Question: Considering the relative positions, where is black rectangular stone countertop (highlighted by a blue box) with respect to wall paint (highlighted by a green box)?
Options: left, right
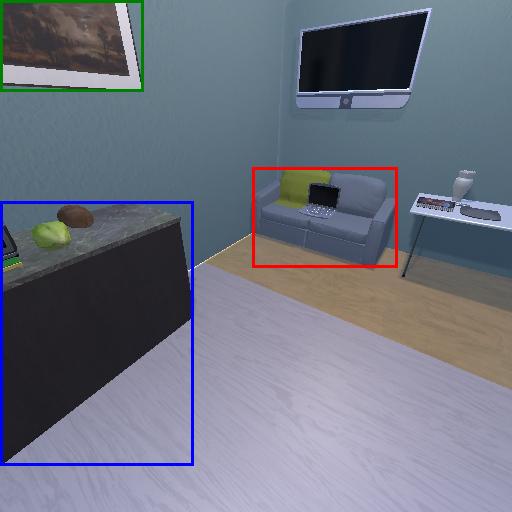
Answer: left